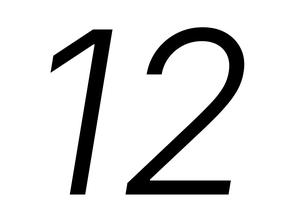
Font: Inter-Italic_Light_Italic